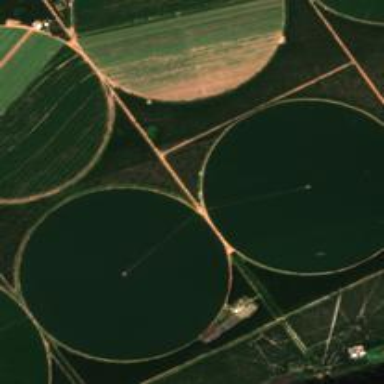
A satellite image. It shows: Farmland with coffee crops.